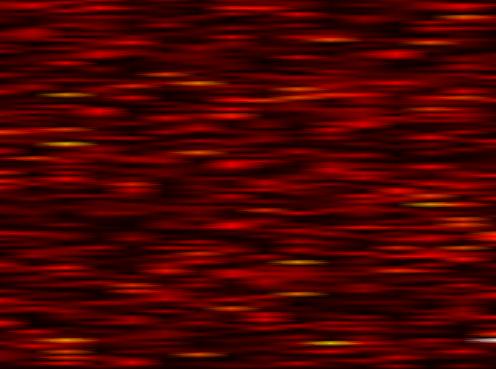
Label: UFMC